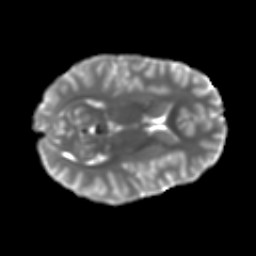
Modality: T2w
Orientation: axial
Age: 14
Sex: male
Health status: ill
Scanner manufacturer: ge
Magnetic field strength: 3 T
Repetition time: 6.752 s
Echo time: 0.079 s